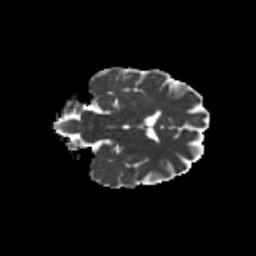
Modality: MD
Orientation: coronal
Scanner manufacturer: siemens
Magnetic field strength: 3 T
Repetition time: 9.2 s
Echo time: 0.084 s